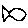
Label: fish